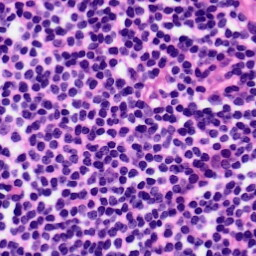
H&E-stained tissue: Pancreatic